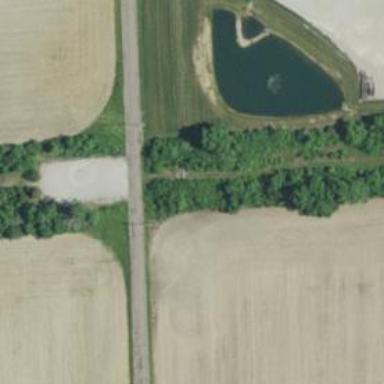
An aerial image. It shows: Abandoned railway.